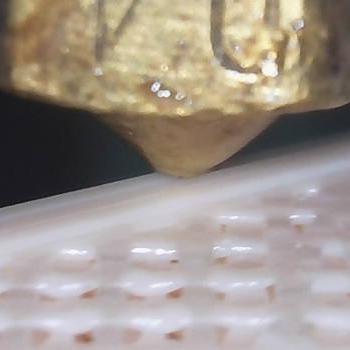
Flow rate: 105%